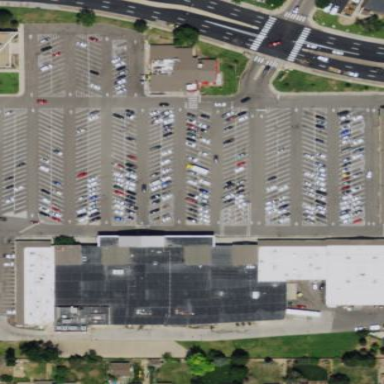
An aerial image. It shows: Retail area.